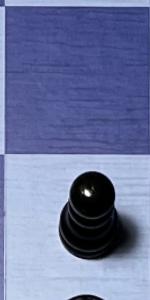
Label: Pawn_Black